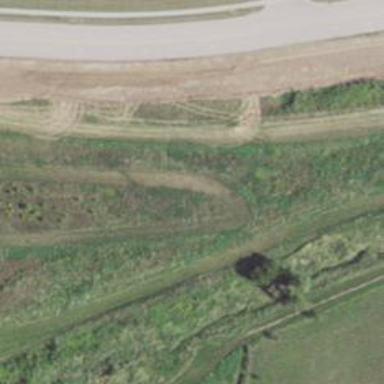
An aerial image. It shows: Footway suitable for cross country athletics.